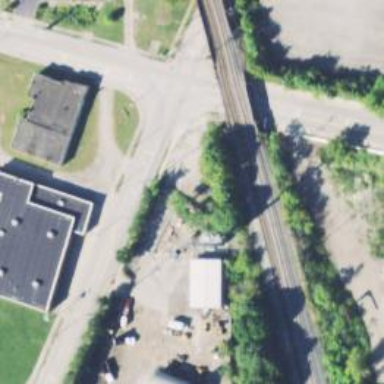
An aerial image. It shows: Railway service station.